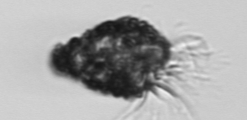
Label: Tintinnopsis